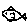
Label: fish